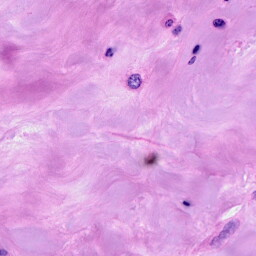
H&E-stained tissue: Breast